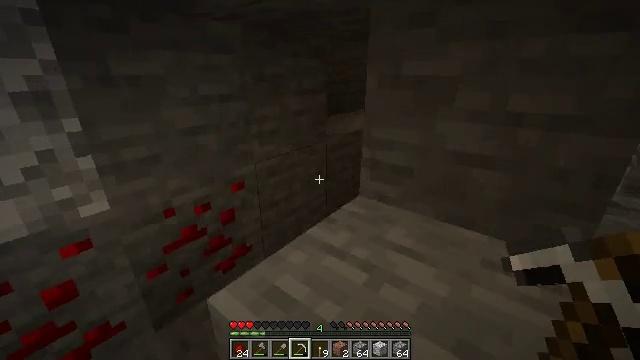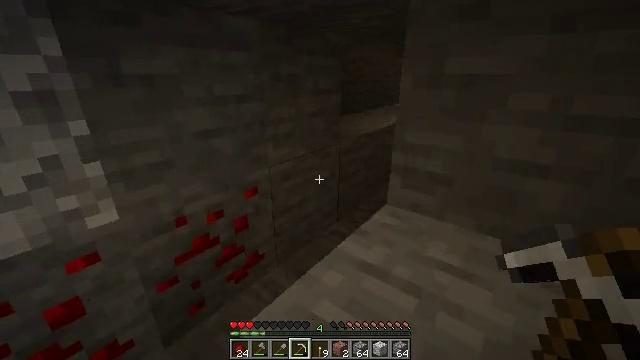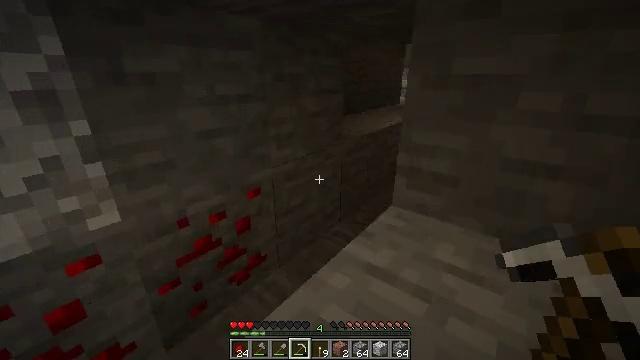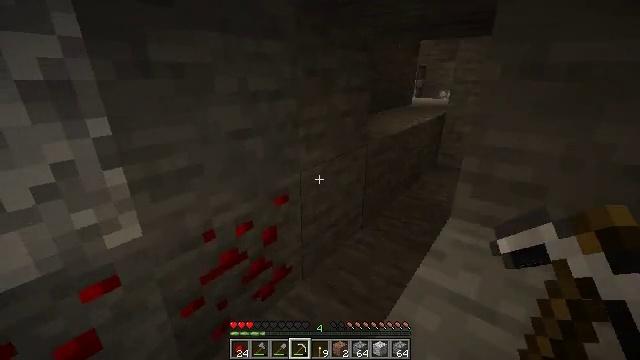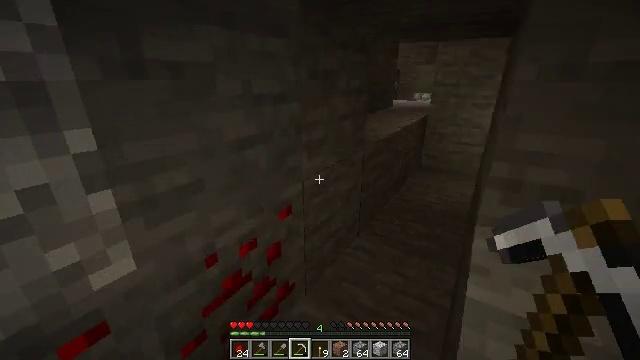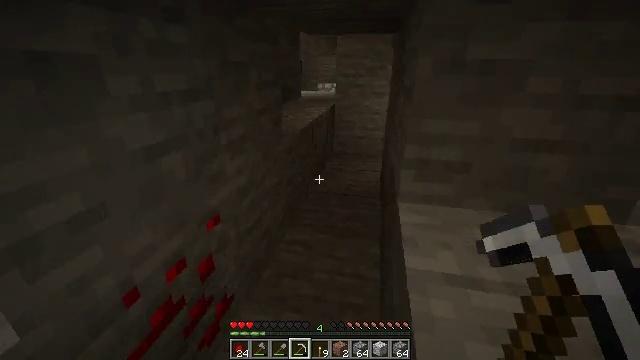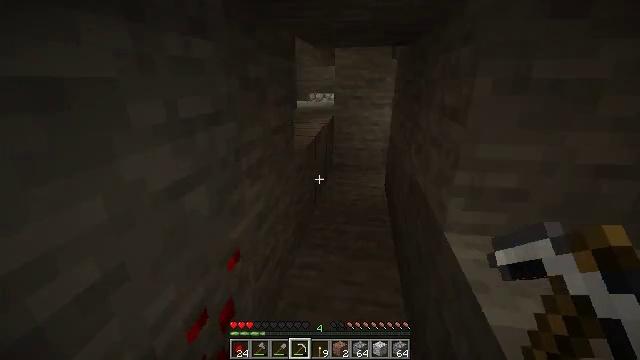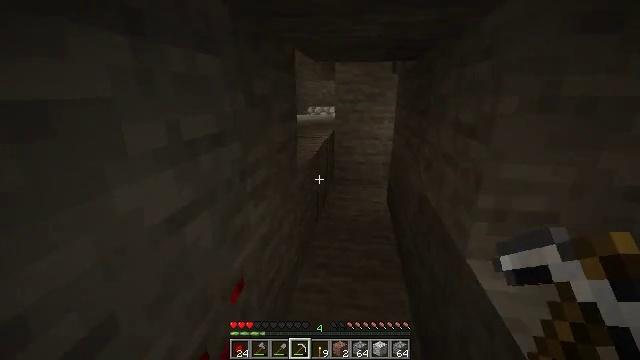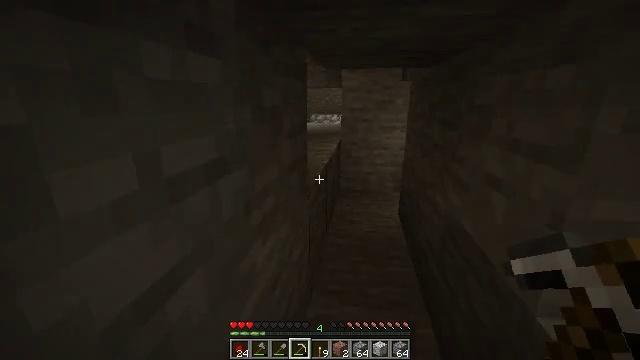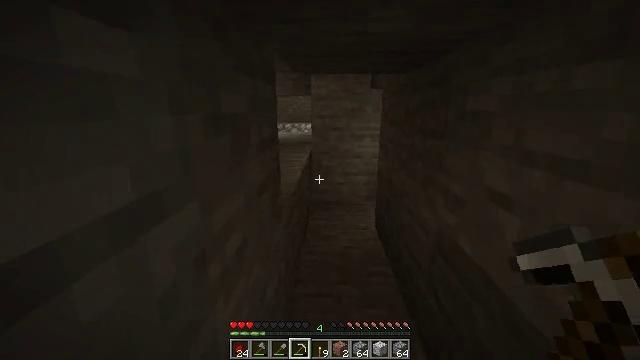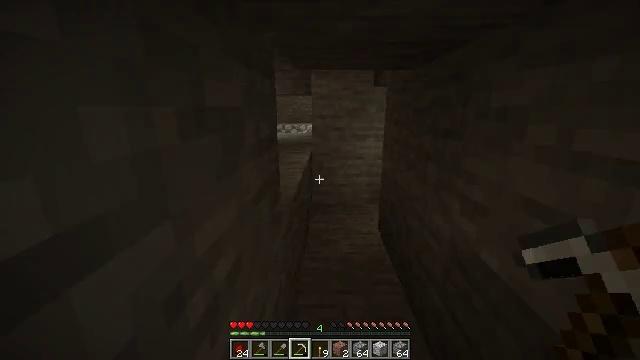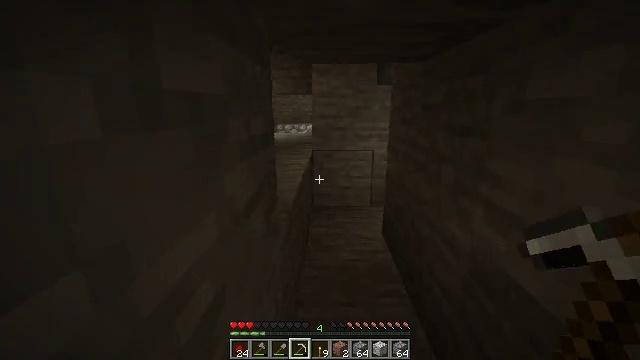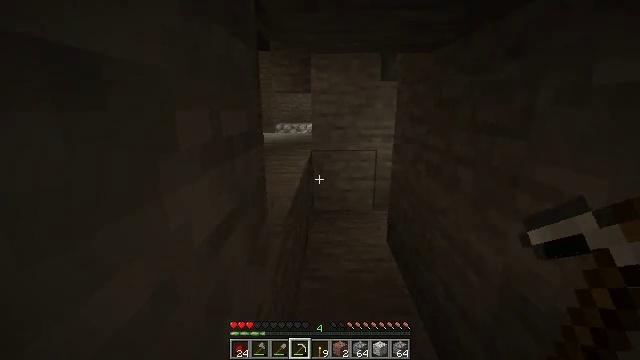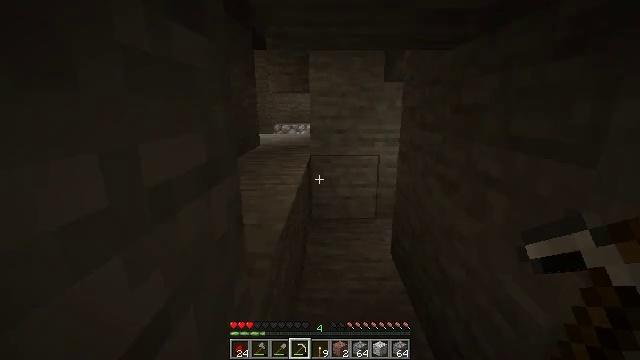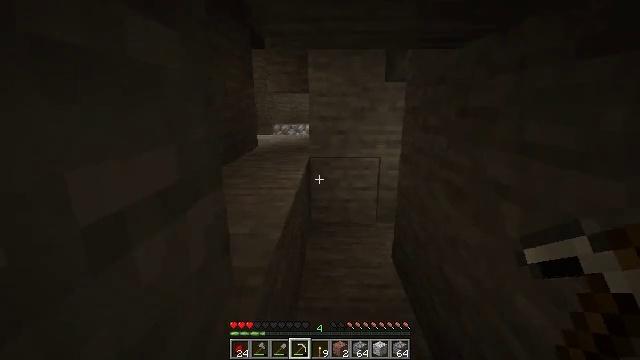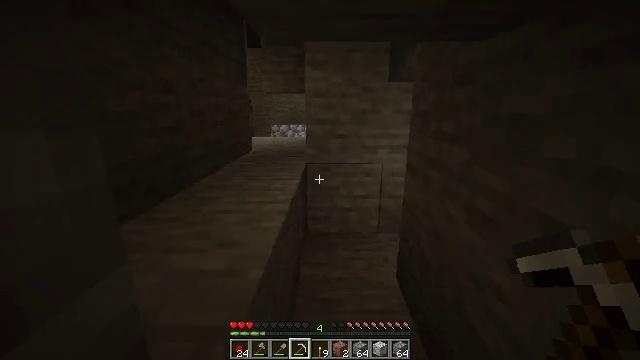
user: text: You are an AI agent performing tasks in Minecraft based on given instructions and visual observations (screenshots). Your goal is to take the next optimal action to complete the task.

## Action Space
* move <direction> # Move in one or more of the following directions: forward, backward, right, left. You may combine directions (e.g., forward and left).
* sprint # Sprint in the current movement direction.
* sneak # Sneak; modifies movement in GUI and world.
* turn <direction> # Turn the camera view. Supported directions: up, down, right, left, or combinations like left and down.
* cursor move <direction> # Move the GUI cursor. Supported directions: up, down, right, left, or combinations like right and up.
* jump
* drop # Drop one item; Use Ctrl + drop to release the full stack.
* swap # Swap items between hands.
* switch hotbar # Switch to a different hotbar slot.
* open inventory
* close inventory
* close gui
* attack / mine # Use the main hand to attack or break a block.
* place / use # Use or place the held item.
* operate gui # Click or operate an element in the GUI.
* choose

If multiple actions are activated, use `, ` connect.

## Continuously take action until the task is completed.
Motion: motion action
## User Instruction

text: Clear the fire from the area.
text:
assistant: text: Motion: move forward and move left
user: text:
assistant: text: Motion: move forward and move left
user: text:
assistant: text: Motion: move forward and move left
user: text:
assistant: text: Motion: move forward and move left, turn right
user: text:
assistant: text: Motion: move forward and move left, turn right and down
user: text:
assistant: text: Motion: move forward, turn right and up
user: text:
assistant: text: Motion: move forward, turn up
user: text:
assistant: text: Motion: move forward, turn up
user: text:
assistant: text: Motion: move forward, turn right and up
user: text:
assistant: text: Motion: move forward
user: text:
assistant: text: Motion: move forward
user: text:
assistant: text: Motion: move forward
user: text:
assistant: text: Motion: move forward
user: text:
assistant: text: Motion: move forward
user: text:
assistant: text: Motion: move forward
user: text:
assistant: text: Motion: move forward and move right
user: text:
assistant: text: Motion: move forward and move right, turn left
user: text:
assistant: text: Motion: move forward and move right, turn left
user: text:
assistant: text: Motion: move forward, turn left
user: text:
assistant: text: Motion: move forward, turn left
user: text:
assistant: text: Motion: move forward, turn left
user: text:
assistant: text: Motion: move forward, turn left
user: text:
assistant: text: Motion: move forward, turn left
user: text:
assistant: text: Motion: move forward and move left
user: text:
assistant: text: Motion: move forward and move left, turn left
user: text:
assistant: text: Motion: move forward and move left
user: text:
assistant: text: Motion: move forward and move left
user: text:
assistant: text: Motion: move forward and move left, turn right, jump
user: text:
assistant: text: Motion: move forward and move left, turn right, jump
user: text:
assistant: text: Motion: move forward and move left, jump